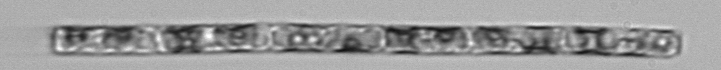
Label: Guinardia_delicatula